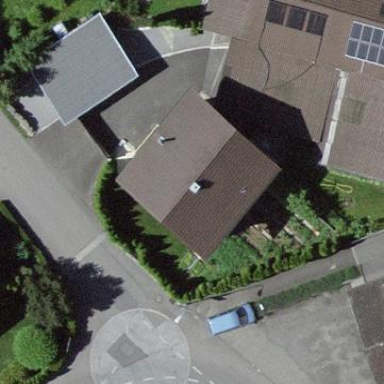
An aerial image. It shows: Residential building with gabled roof.